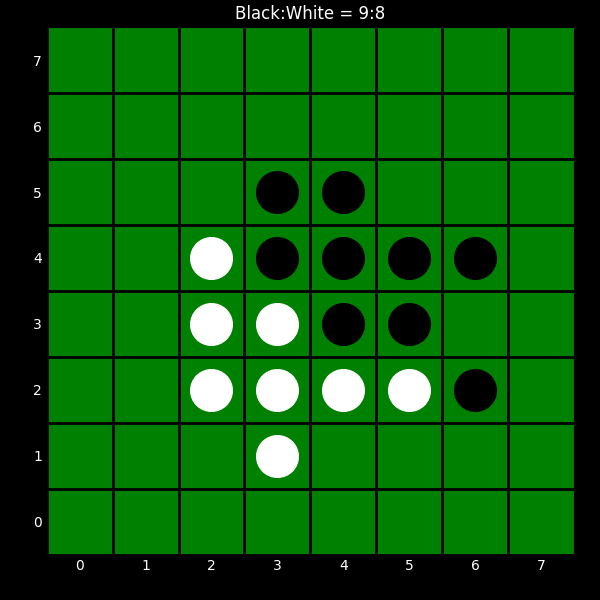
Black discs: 9
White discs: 8